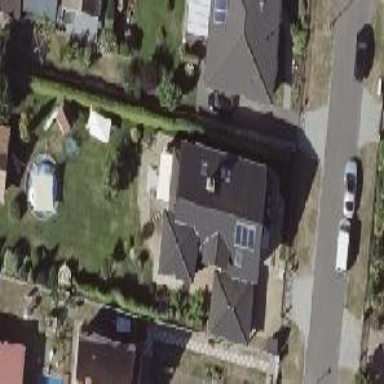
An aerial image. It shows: Detached building with gabled roof.